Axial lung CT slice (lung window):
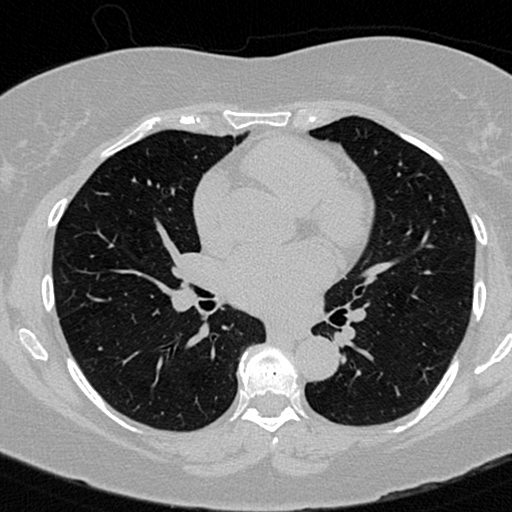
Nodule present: no